A scalogram (wavelet time-scale view) of one vibration snapshot from a rotating machine is shown. Diagnose the rotating machine from this image, choosing from: normal, misalignment, unbalance, looseness.
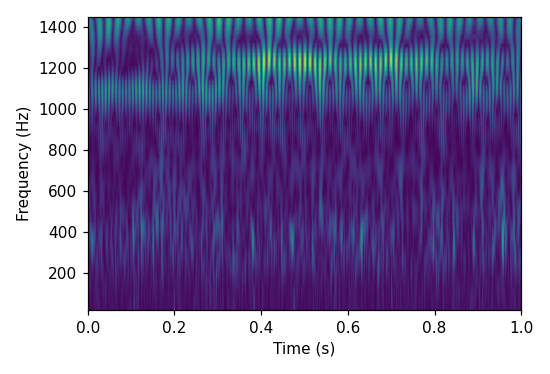
Answer: looseness